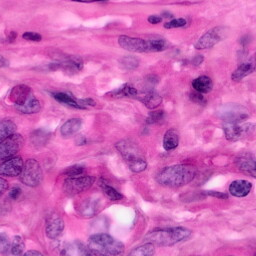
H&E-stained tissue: Pancreatic